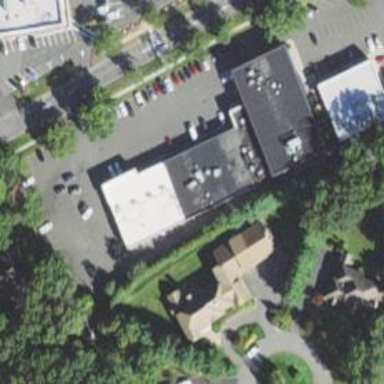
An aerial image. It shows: Post office.